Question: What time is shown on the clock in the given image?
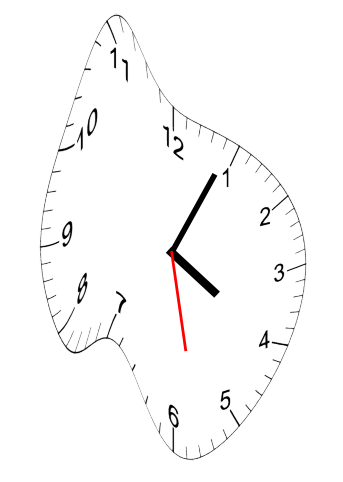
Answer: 04:04:28